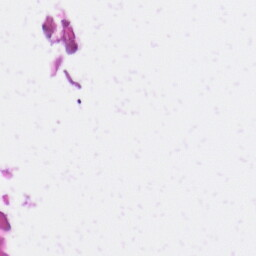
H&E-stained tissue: Skin